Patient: sex M, age 29
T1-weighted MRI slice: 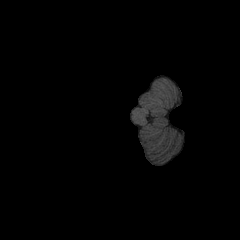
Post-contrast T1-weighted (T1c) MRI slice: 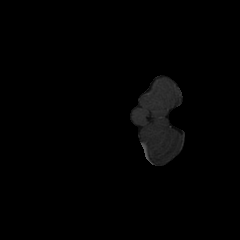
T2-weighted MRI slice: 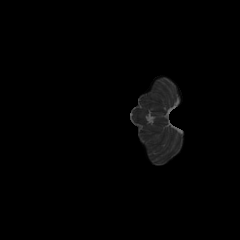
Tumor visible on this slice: no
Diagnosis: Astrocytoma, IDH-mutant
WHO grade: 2